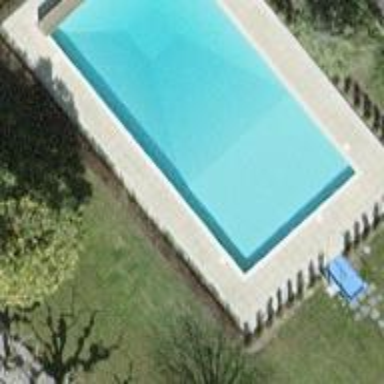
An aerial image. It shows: Swimming pool located in leisure land.